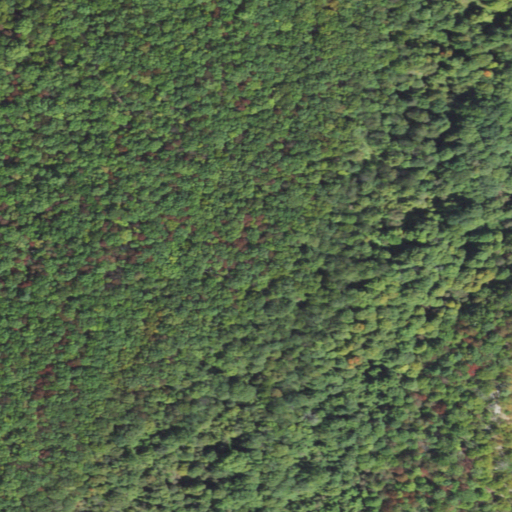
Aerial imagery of mountain in Pennsylvania named Martin Mountain containing only deciduous forest